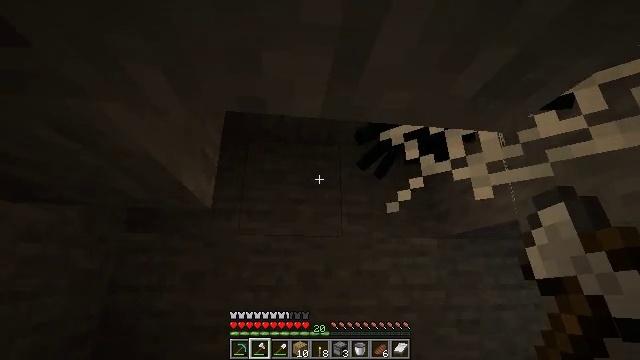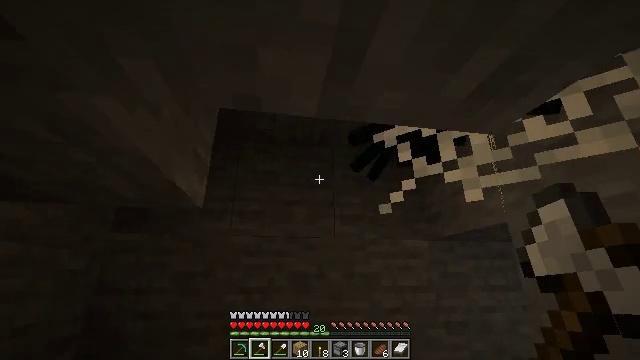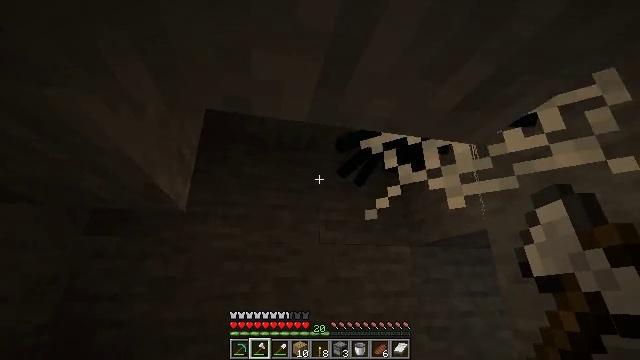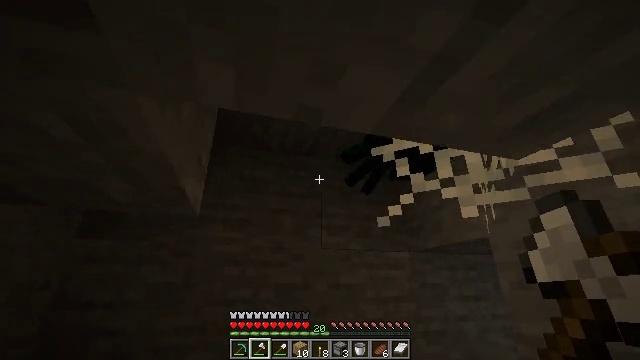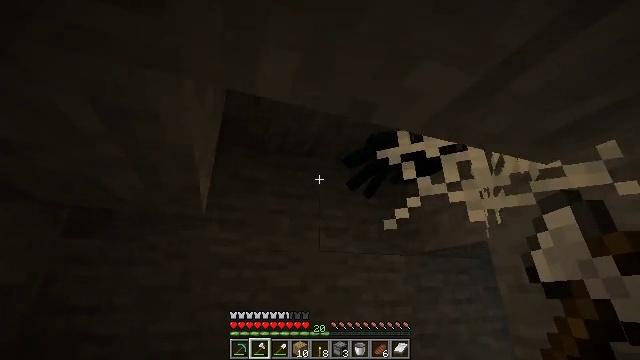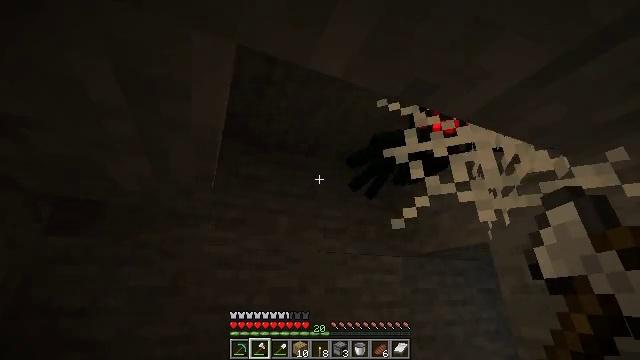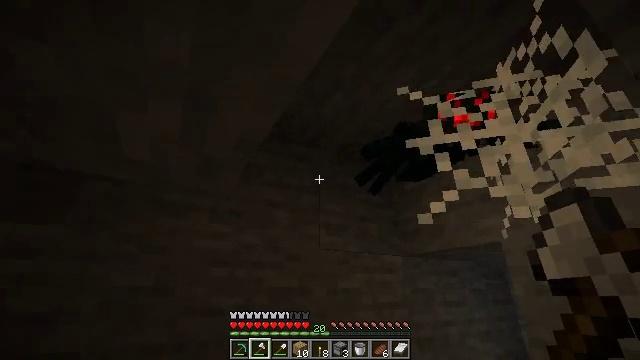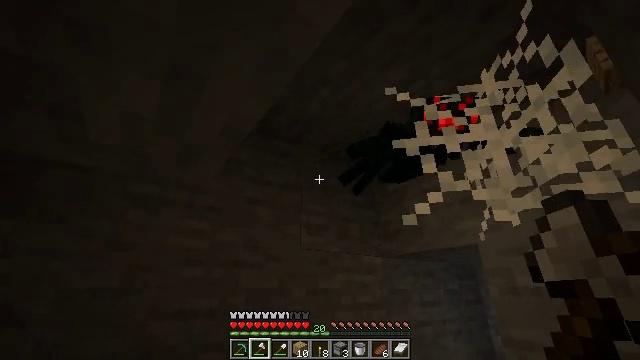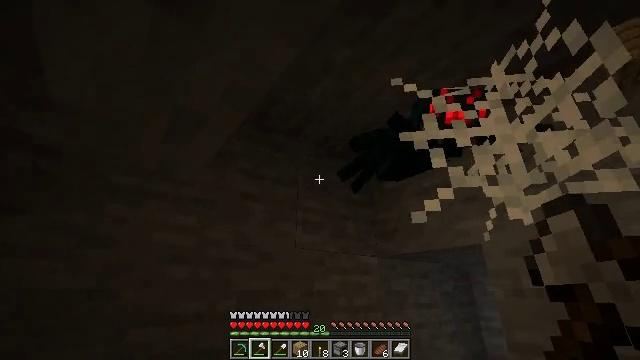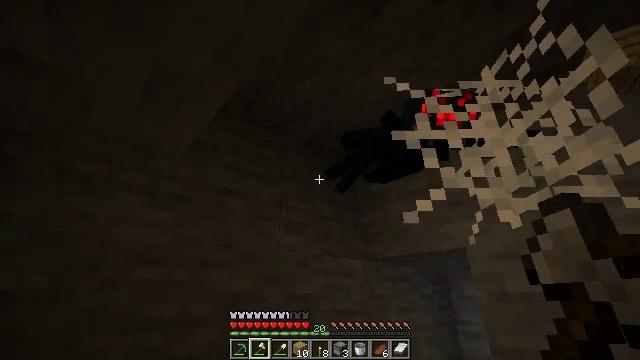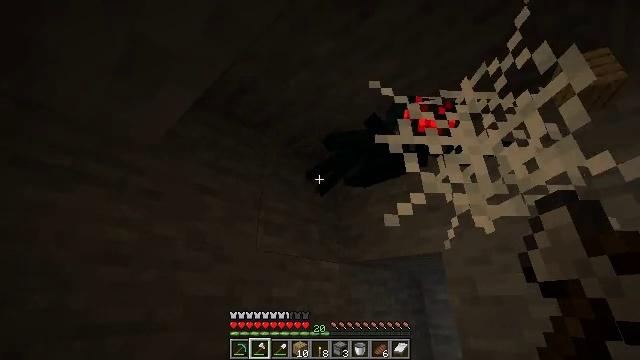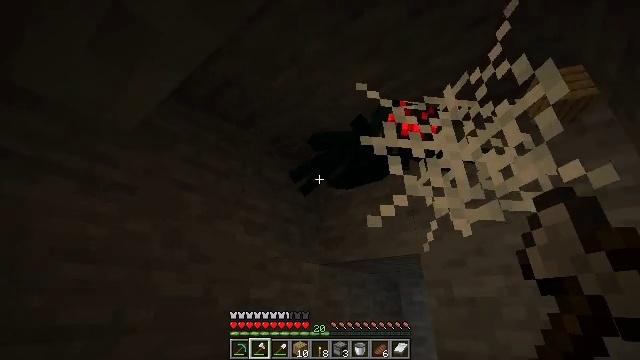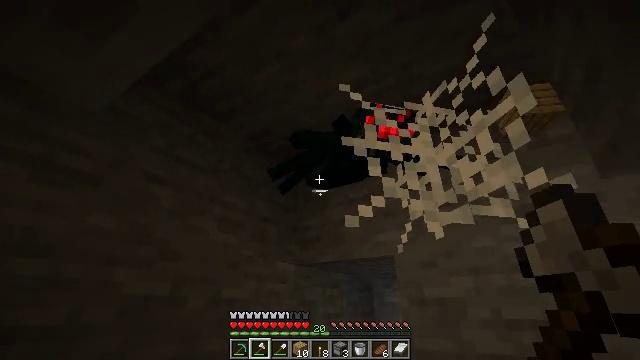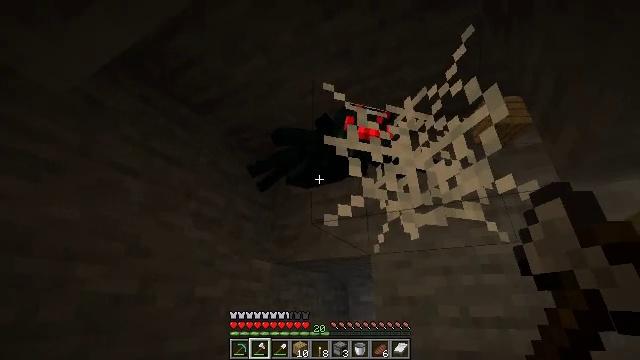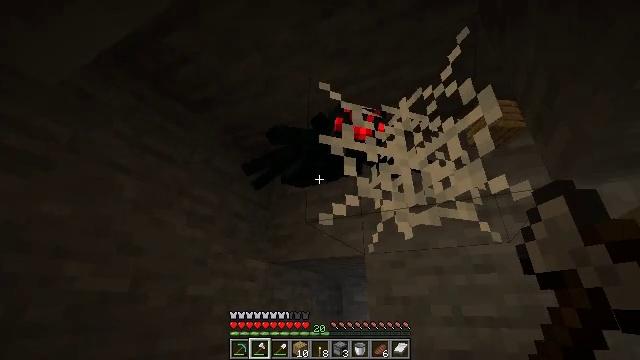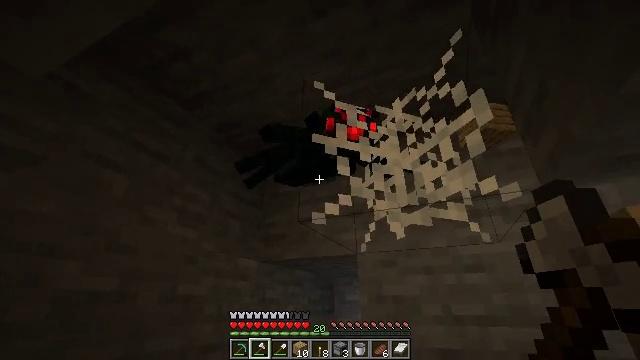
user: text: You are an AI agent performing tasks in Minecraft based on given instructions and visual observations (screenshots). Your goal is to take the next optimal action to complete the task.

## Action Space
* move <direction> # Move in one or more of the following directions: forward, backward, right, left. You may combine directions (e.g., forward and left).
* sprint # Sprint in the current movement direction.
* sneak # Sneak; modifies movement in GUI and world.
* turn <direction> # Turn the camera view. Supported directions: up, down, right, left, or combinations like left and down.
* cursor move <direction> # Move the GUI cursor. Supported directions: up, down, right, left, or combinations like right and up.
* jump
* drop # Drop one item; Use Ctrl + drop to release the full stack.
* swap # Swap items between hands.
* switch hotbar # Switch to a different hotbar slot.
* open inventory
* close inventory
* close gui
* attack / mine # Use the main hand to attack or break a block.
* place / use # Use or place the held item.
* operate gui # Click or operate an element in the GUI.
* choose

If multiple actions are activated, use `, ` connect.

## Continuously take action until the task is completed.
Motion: motion action
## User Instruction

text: Combat the cave spider.
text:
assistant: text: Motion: turn right
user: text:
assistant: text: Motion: move left, turn right and up
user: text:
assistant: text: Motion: move left, turn right
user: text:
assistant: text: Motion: move forward and move left, turn right
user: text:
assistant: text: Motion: move forward and move left, turn right
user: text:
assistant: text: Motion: move forward and move left, turn right
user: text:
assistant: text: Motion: move forward, turn right
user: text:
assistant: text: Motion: turn right
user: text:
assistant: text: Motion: turn right
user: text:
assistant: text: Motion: turn right
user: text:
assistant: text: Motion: turn right
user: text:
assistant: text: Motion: turn right
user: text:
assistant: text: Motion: turn right
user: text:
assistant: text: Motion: turn right
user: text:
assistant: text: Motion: turn right
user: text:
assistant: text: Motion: turn right
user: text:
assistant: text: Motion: no_op
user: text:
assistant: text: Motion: no_op
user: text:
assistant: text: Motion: no_op
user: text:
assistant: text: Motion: no_op
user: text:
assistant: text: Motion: turn right
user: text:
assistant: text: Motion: no_op
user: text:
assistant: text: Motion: no_op
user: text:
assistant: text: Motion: move left
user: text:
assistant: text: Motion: move left
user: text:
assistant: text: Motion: move left
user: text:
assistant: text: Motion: move left, turn right
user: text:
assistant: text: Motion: turn right
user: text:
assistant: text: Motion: turn right
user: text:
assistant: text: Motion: turn right